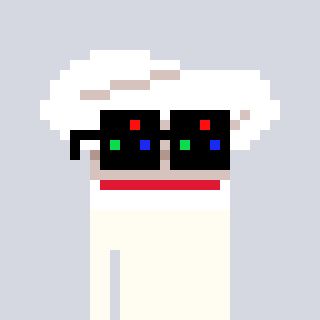
a pixel art character with square black sunglasses, a chef hat-shaped head and a bege-colored body on a cool background